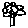
Label: flower